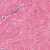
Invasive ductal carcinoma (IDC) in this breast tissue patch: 0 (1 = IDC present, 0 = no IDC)